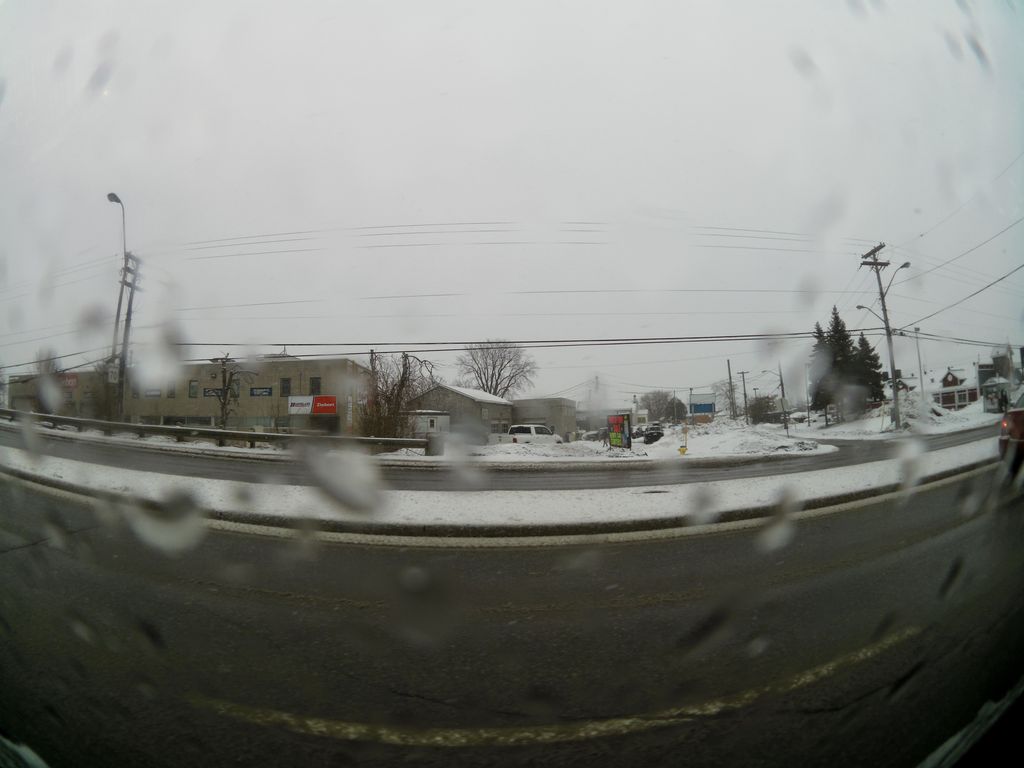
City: ottawa-gatineau